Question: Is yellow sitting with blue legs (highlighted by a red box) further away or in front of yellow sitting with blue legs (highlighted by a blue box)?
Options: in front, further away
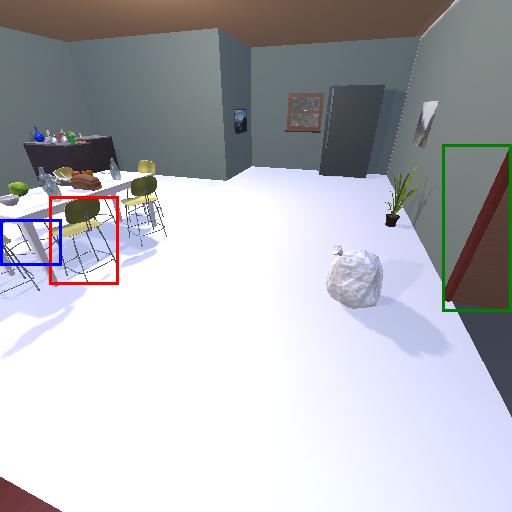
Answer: in front